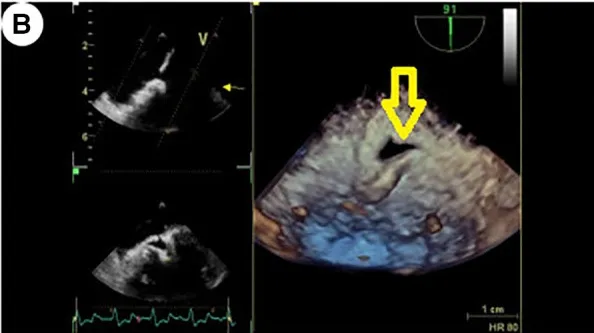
The yellow arrow indicates the site of incision and drainage. (B) TEE 3D reconstruction detected the drainage port of the left atrial endocardium incision for decompression.
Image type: radiology (ultrasound)